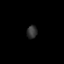
Tissue: prostate
Cell type: Myeloid cells
Senescence score: 0.325
Nuclear area (px): 131
Mean DAPI intensity: 51.084